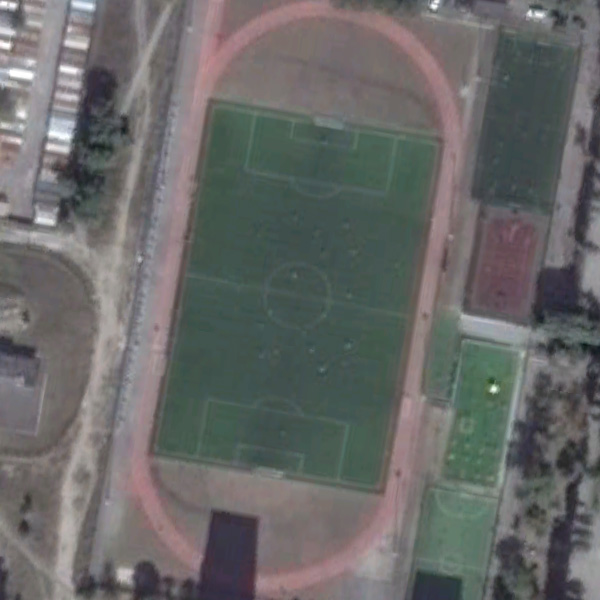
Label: Playground